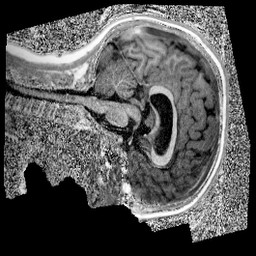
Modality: UNIT1
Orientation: sagittal
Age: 9
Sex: male
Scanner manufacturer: siemens
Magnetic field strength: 3 T
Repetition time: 4 s
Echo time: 0.00299 s